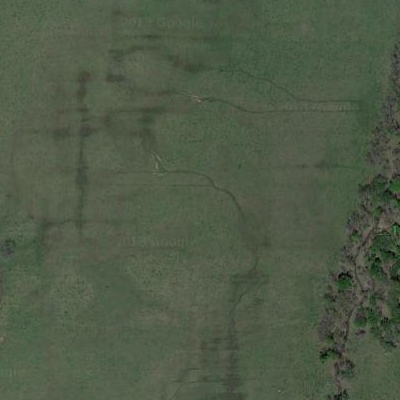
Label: aGrass